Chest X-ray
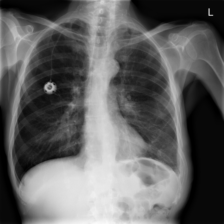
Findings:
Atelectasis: negative
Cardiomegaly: negative
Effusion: positive
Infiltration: negative
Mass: negative
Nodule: negative
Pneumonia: negative
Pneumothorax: negative
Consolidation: negative
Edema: negative
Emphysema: negative
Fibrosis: negative
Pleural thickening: positive
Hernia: negative